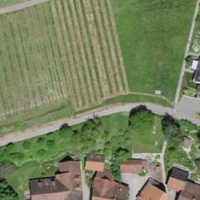
EUNIS habitat code: 55
Species observed at this site:
Lathyrus vernus
Silene nutans
Verbascum phoeniceum
Anthyllis vulneraria
Campanula persicifolia
Plantago media
Senecio vulgaris